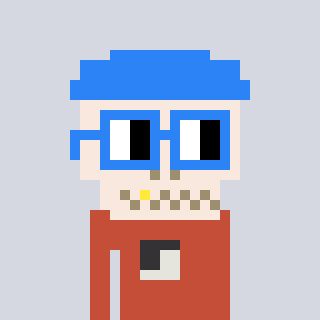
a pixel art character with square blue glasses, a skeleton-hat-shaped head and a rust-colored body on a cool background